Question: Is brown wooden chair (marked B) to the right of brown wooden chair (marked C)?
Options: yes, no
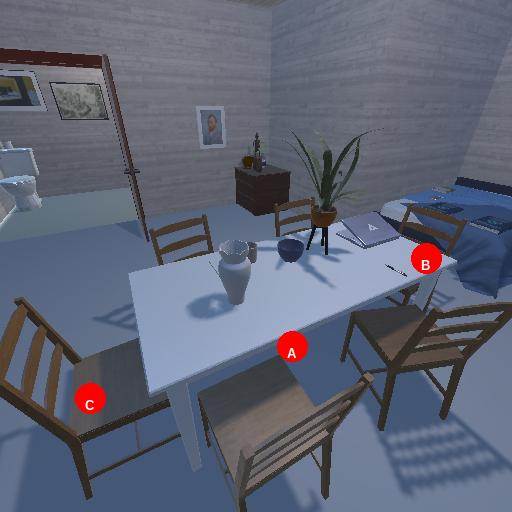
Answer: yes